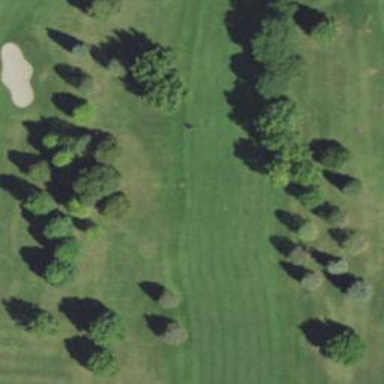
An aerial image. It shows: Area with grass used as rough in golf course.